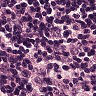
Metastatic tissue present: no